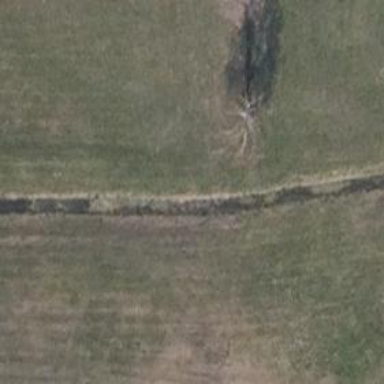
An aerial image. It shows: Culvert tunnel.